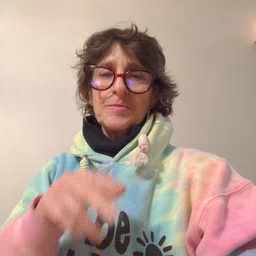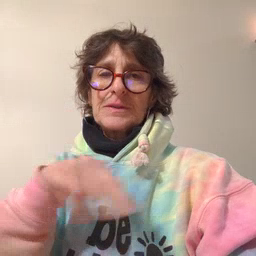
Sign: dance